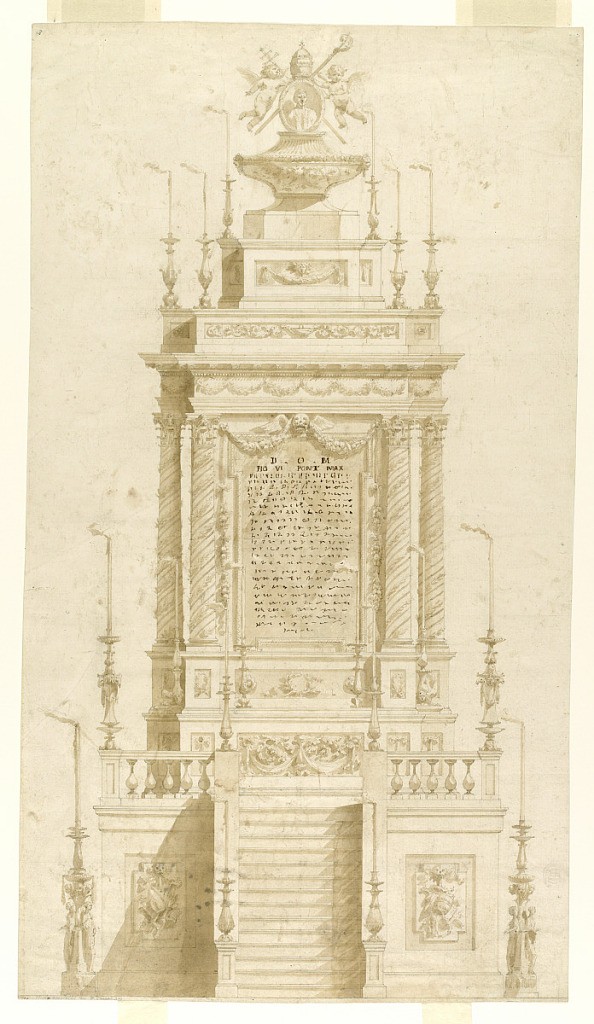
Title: Design for a Monument for Pope Pius VI
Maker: Flaminio Innocenzi Minozzi, Italian, 1735 – 1817
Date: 1799
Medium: Pen and brown ink, brush and brown wash over black chalk on off white laid paper
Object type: Drawing
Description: A platform, reached by a stair, supports a tall monument that has a blank tablet. Above, a vase-like sarcophagus with a portrait of the pope in a medallion, is surrounded by papal attributes: cross-staff, crozier, mitre and two angels. Lit candles in a candelabra rests on the floor.